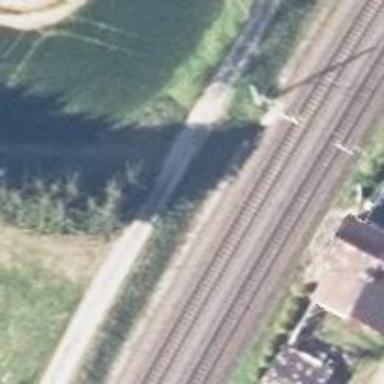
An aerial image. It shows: Railway with electrified contact lines.